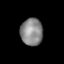
Tissue: lung
Cell type: Endothelial cells
Senescence score: 0.611
Nuclear area (px): 594
Mean DAPI intensity: 135.561